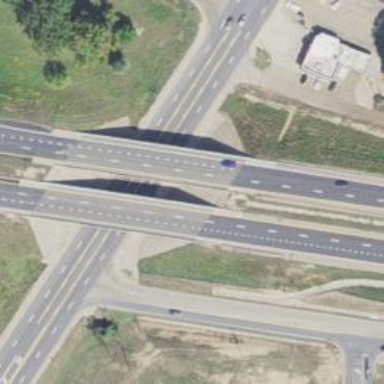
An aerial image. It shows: Beam-structured bridge on primary highway with expressway.